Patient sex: F
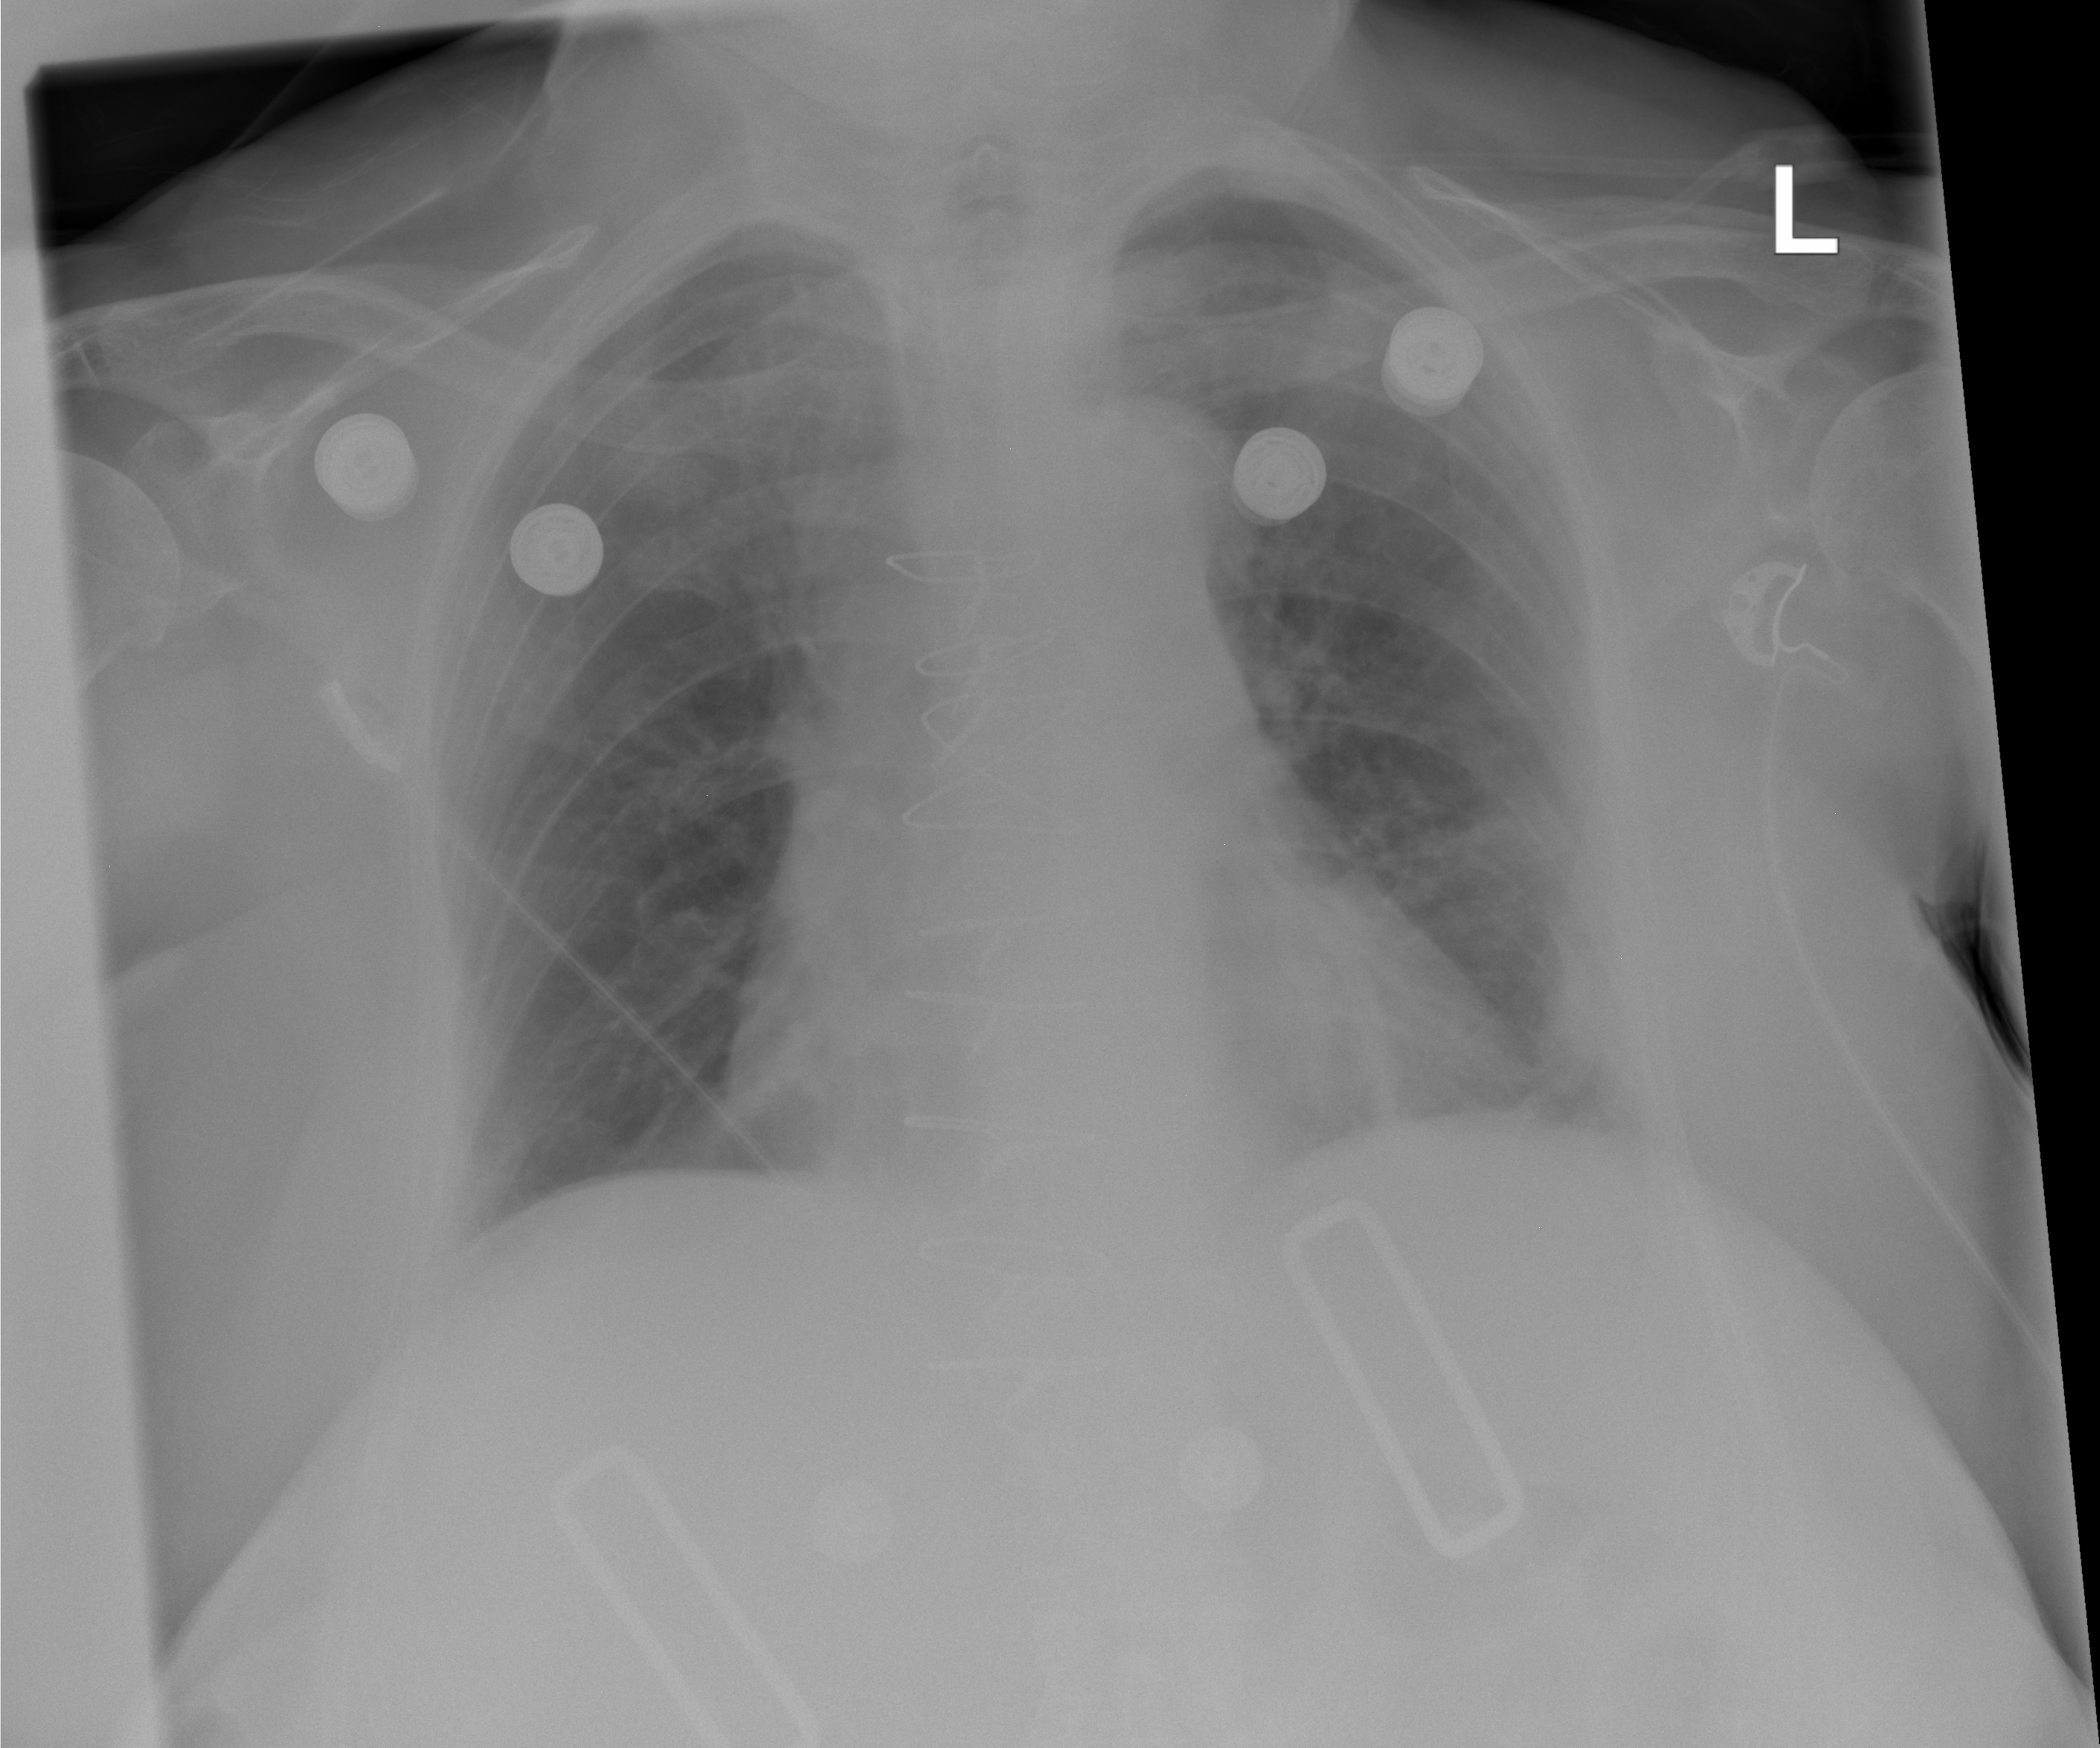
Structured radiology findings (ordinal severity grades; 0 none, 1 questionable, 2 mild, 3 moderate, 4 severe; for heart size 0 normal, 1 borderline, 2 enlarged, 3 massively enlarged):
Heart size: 2
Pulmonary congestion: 2
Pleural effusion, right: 2
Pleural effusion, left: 0
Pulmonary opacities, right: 0
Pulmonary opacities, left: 0
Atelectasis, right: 0
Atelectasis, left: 2